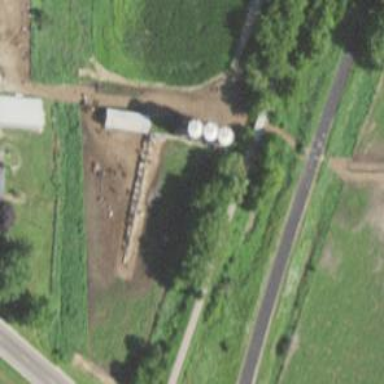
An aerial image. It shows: Silo.